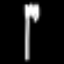
Label: fork